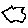
Label: hexagon